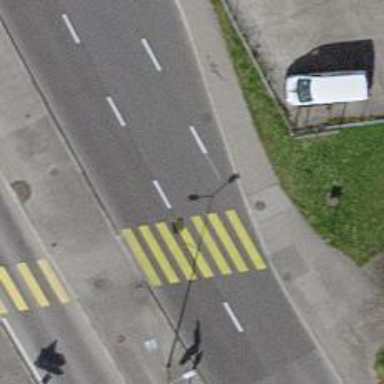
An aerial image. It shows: Uncontrolled road crossing.